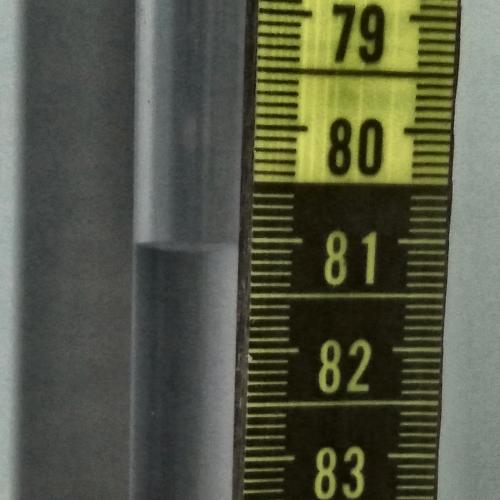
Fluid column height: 81.1 cm